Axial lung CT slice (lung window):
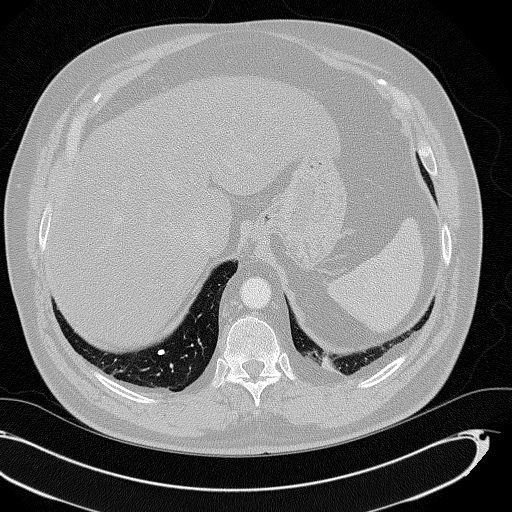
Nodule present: yes
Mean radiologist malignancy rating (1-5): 1